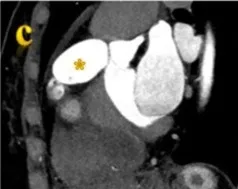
The CT scanner detected two giant aneurysmal sacs on the right coronary artery. Sagital plain view of CTA.
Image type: radiology (ct)